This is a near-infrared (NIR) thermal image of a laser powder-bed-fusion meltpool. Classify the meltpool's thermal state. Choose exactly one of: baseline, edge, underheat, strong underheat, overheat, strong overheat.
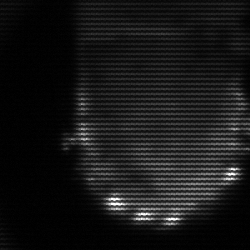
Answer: baseline